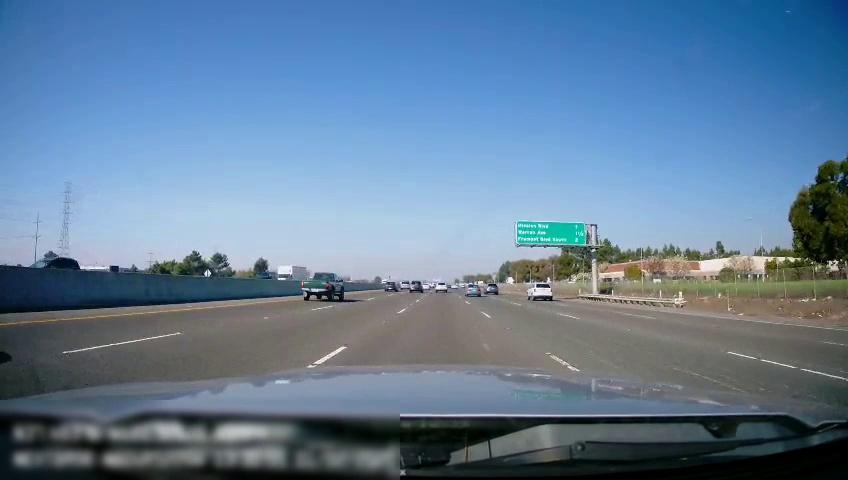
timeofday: Day
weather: Sunny
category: Drivable Space
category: Vehicles | SUV
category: Vehicles | Truck
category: Vehicles | SUV
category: Vehicles | SUV
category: Vehicles | SUV
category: Vehicles | SUV
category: Vehicles | SUV
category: Vehicles | Car
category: Vehicles | Truck
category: Vehicles | SUV
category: Vehicles | Car
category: Lanes | Current Lane
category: Lanes | Current Lane
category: Lanes | Alternate Lane
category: Lanes | Alternate Lane
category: Lanes | Alternate Lane
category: Lanes | Alternate Lane
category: Lanes | Alternate Lane
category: Traffic | Signs